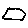
Label: hexagon